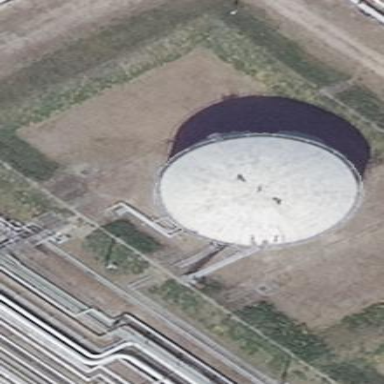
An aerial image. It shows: Storage tank that is man-made.